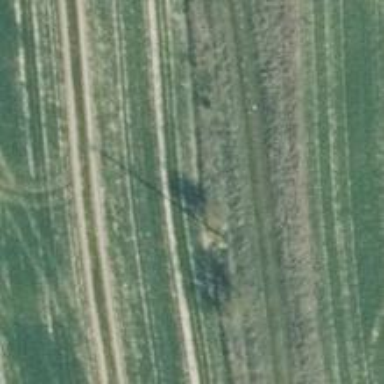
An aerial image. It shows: Power pole.